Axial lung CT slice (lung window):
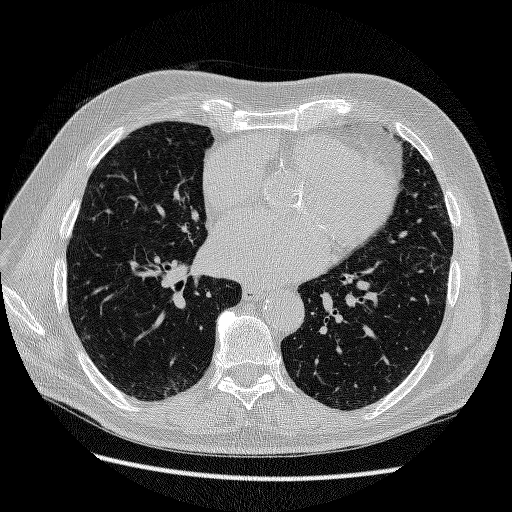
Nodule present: no